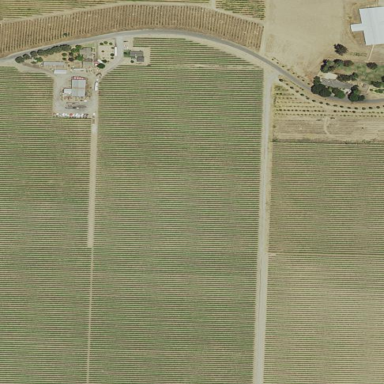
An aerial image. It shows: Vineyard.